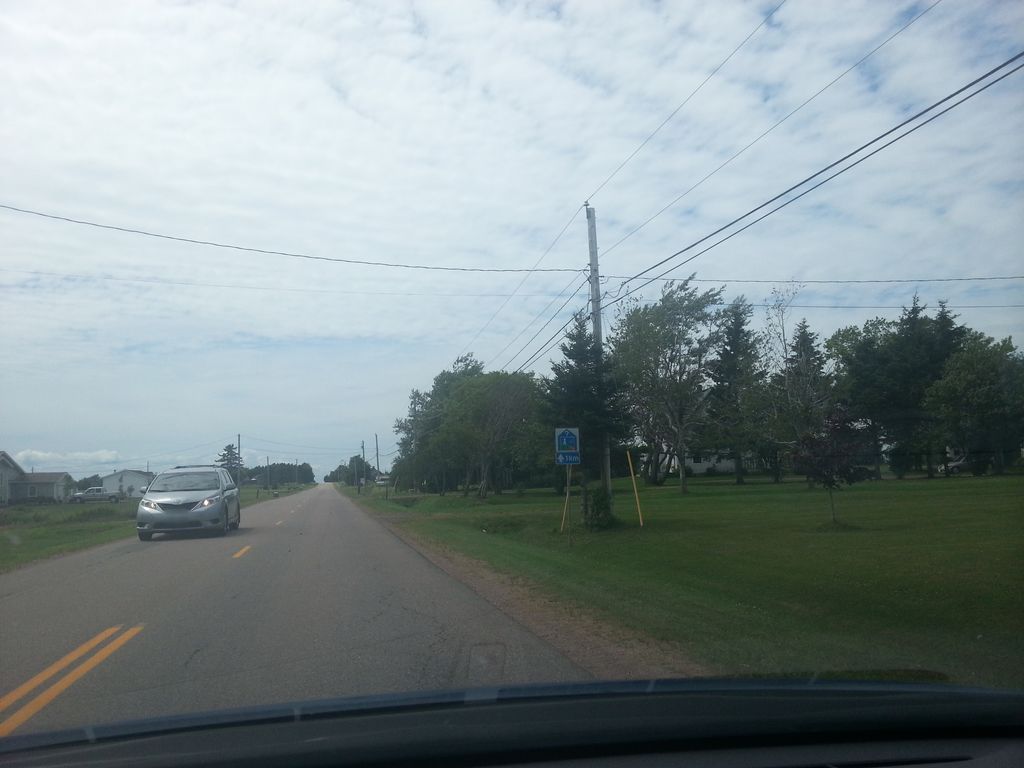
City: charlottetown